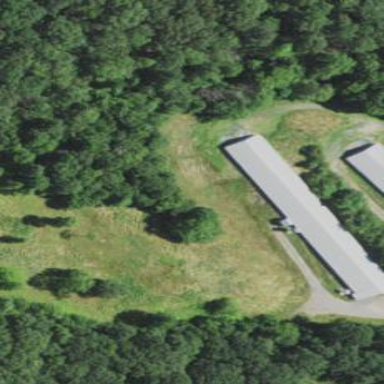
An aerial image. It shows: Barn.